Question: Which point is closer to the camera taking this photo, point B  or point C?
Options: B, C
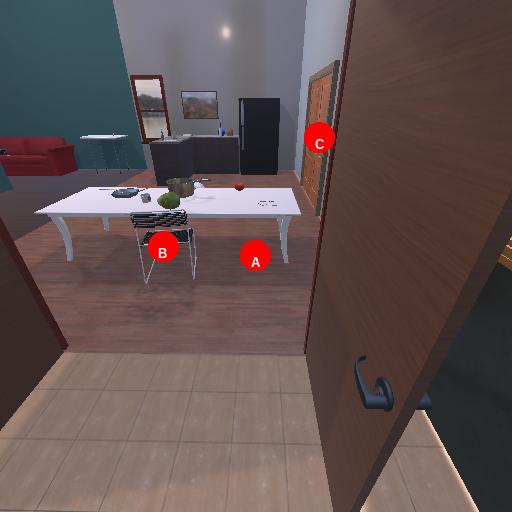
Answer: B